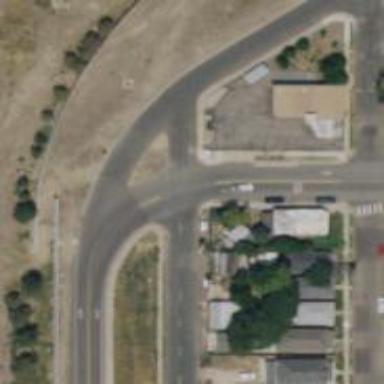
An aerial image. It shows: Road with stop sign.